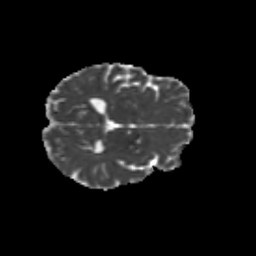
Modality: MD
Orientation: axial
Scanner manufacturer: siemens
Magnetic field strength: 3 T
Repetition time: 9.2 s
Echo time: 0.084 s